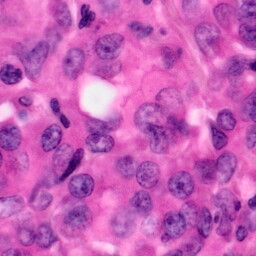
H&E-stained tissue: Pancreatic